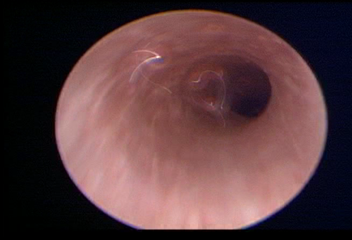
Modality: WLC
Class: Normal mucosa
Bladder cancer association: No